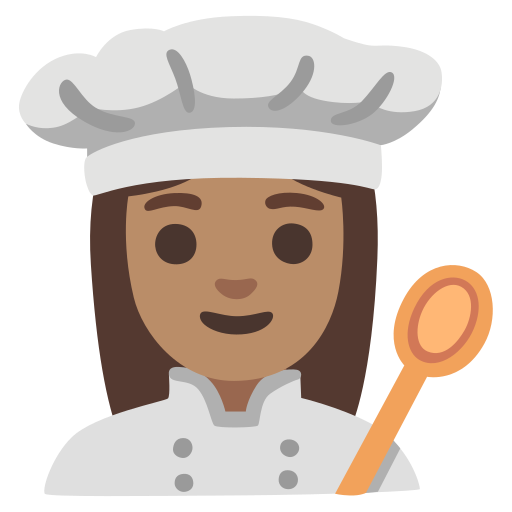
Emoji: 👩🏽‍🍳